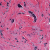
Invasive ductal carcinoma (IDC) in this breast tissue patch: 0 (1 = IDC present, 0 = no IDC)